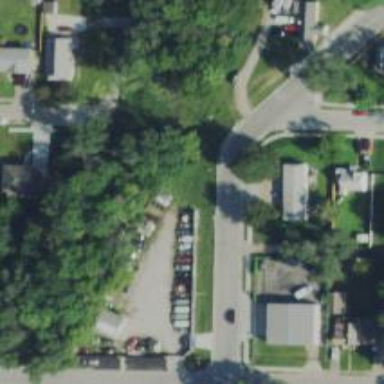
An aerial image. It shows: Alleyway designated as service road.